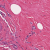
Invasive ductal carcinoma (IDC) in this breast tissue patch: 0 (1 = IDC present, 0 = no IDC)